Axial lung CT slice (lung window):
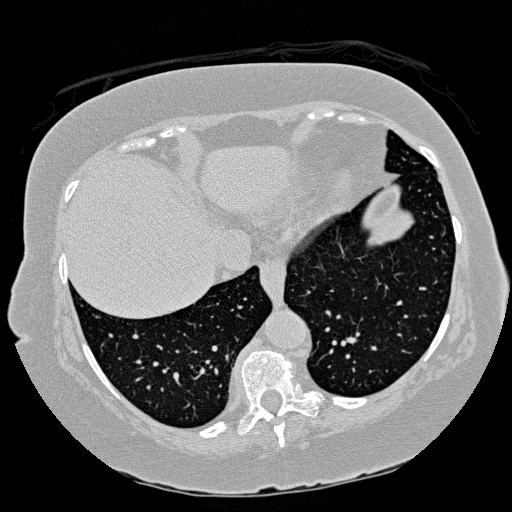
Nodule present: no